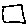
Label: square